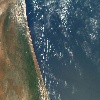
Label: water